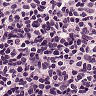
Metastatic tissue present: no